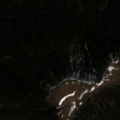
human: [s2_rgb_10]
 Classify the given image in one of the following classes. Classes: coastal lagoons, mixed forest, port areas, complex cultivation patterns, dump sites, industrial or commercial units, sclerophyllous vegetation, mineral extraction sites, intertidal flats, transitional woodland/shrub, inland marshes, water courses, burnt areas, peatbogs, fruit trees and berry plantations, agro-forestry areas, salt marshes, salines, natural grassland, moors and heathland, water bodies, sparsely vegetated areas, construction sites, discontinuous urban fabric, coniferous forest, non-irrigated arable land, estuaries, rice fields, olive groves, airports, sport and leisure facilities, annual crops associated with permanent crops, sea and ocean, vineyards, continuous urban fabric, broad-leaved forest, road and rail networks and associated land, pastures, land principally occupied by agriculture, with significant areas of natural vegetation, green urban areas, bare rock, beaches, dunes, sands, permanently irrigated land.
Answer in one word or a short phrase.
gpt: pastures, coniferous forest, mixed forest